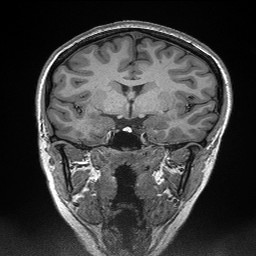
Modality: T1w
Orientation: sagittal
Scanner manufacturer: siemens
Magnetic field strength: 3 T
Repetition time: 2.3 s
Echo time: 0.00298 s